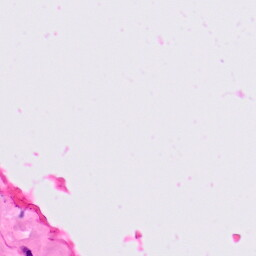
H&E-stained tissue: Lung